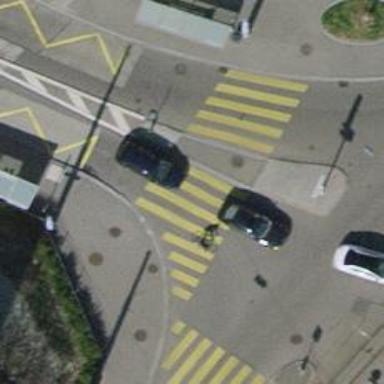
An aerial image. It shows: Marked zebra crossing with island for pedestrians.